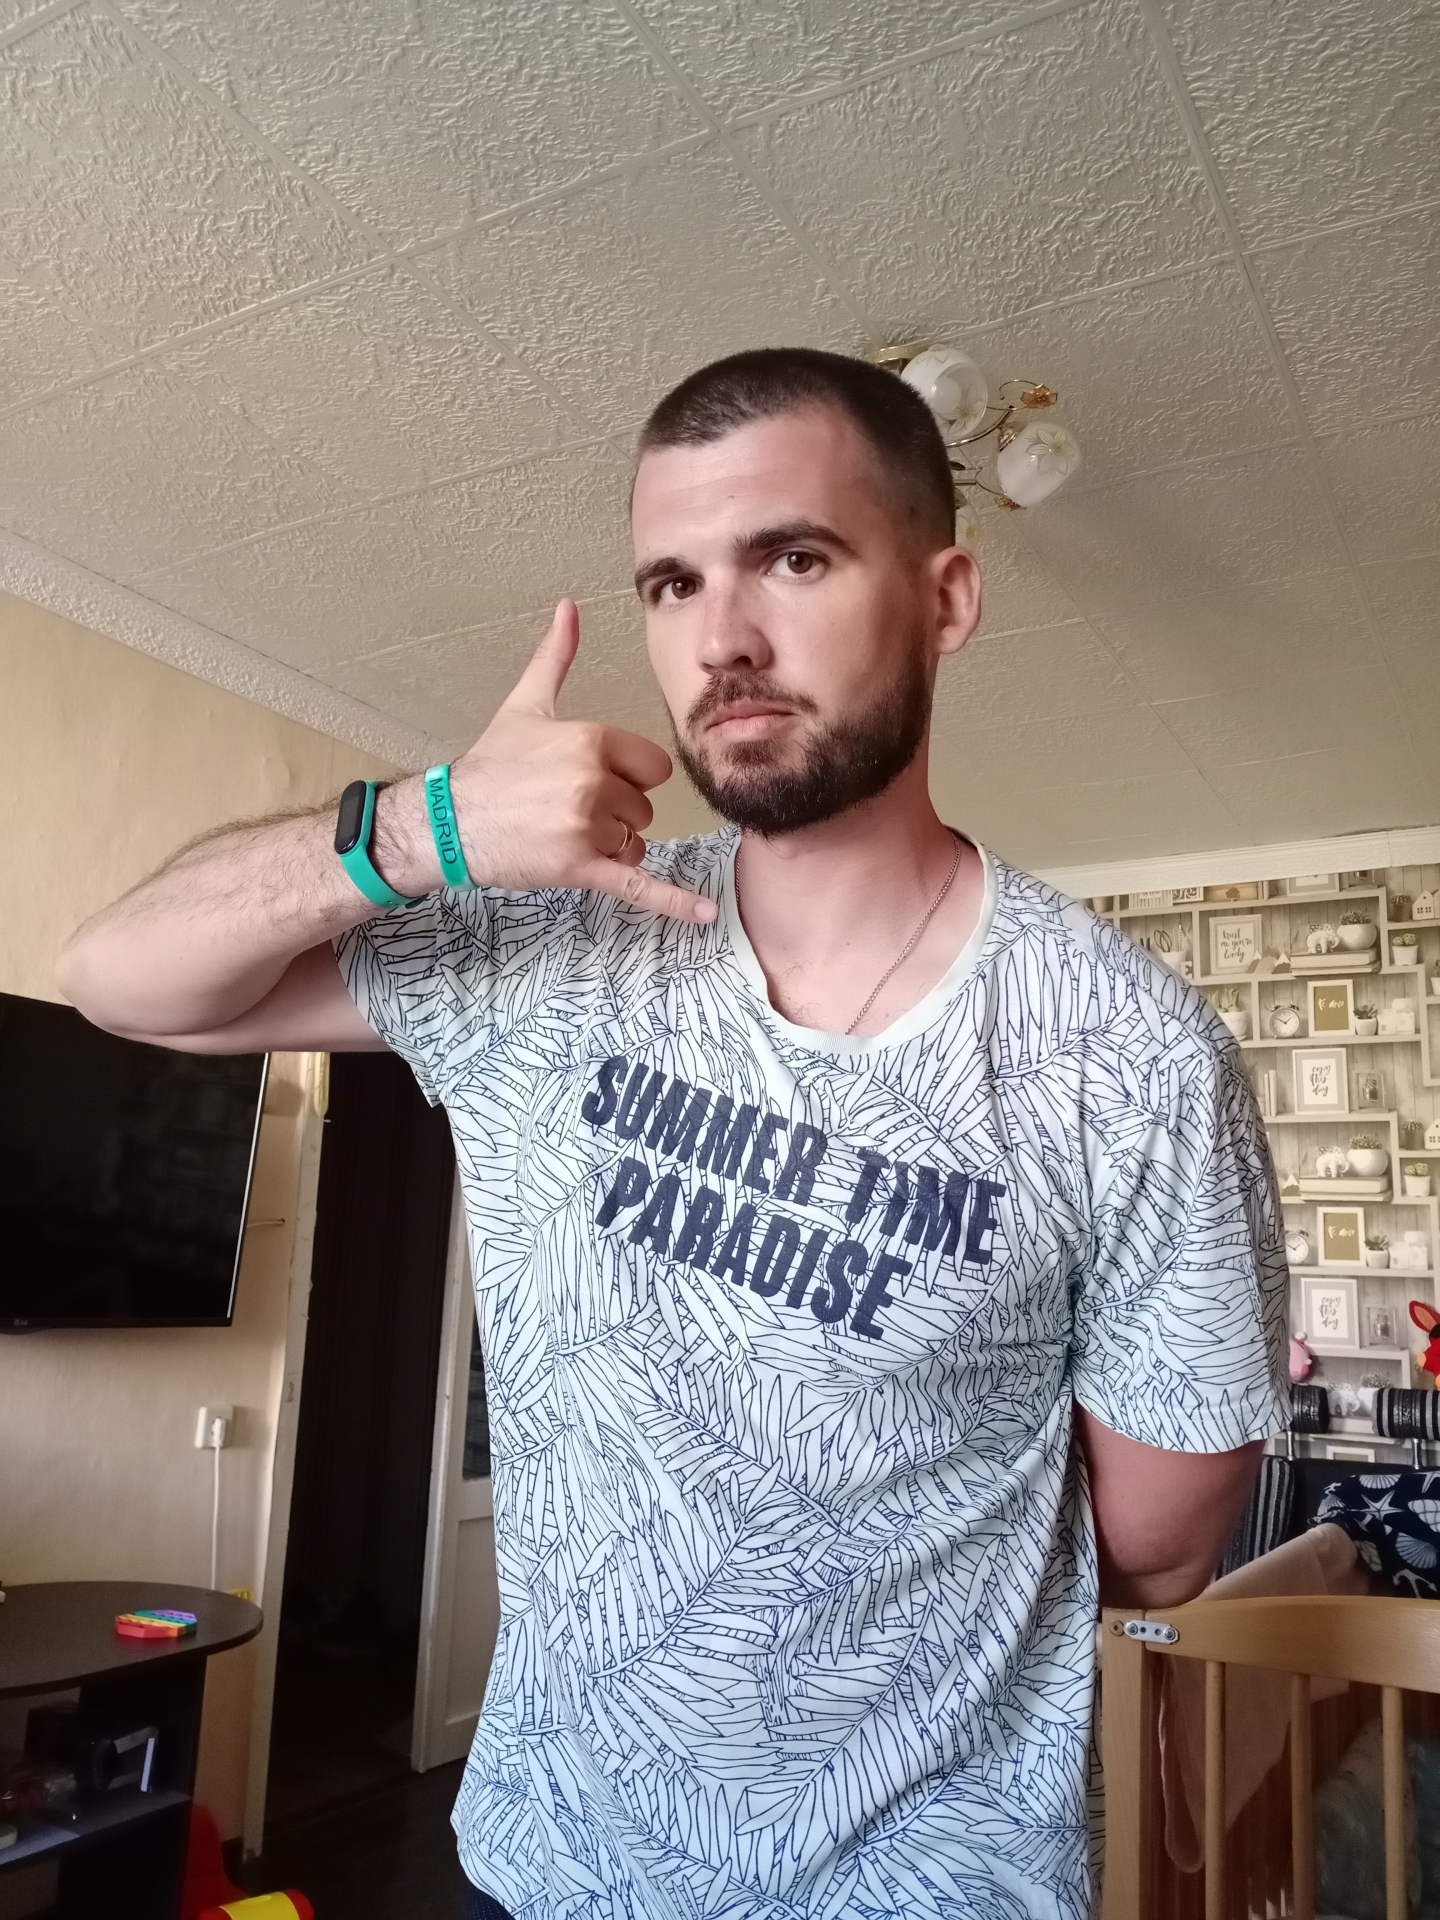
Label: clear